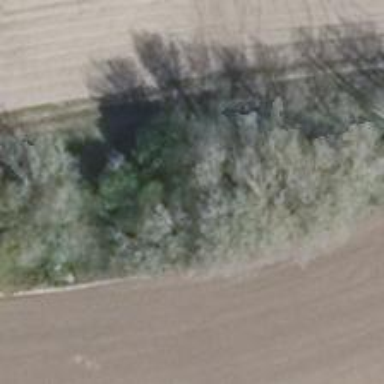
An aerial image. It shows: Row of deciduous broadleaved trees.